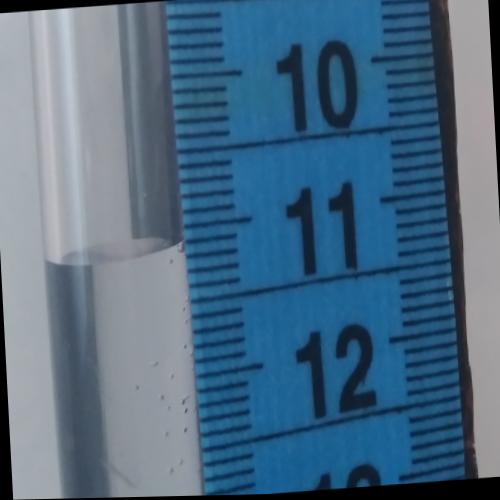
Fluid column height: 11.1 cm